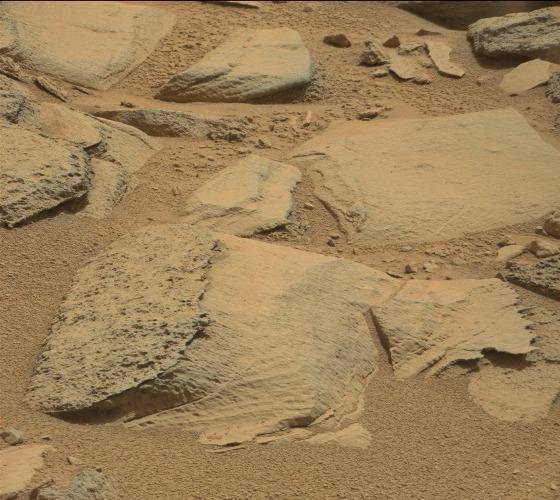
Terrain classes present: Bedrock, Gravel / Sand / Soil, Rock, Shadow